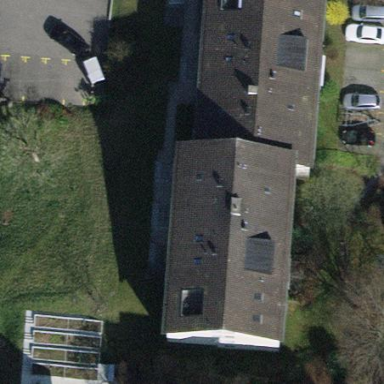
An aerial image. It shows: Terrace building.